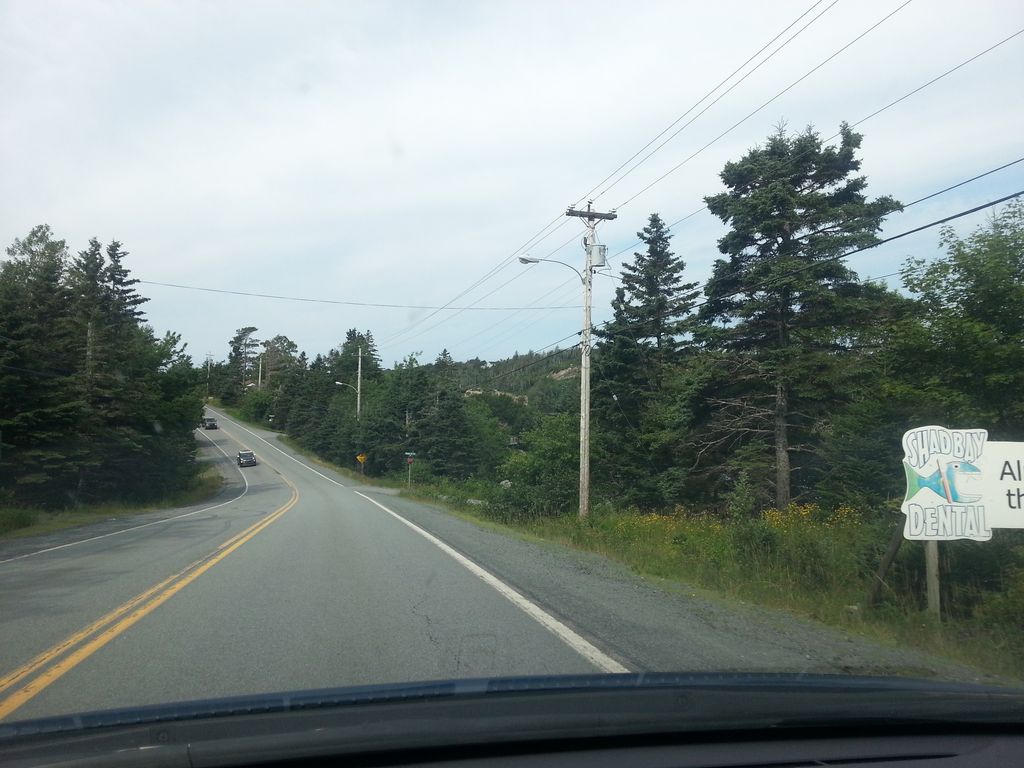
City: halifax